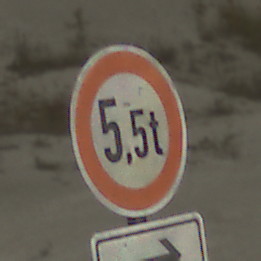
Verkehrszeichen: TatsaechlicheMasse
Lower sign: RichtungsangabeDurchPfeile5
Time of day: MorningAfternoon
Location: Outdoor (Beach)
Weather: PartlyCloudy
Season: NotSpecified
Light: Natural